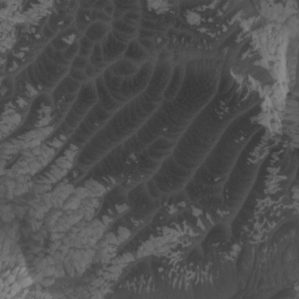
Label: non_frost